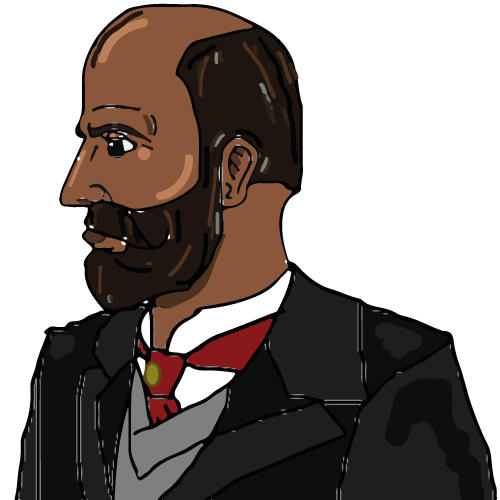
Label: 4_Yes_Chad